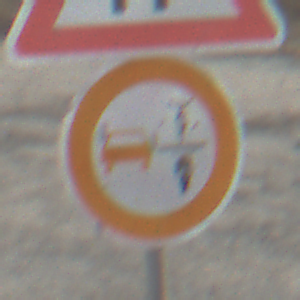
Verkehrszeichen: VerbotUeberholenEinspurigeFahrzeuge
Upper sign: EinseitigVerengteFahrbahnLinks
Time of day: SunriseSunset
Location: Outdoor (RoadRail)
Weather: PartlyCloudy
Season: NotSpecified
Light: Natural